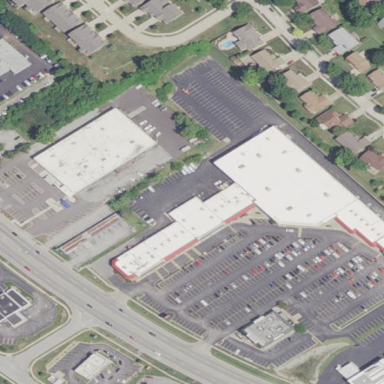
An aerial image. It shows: Building.